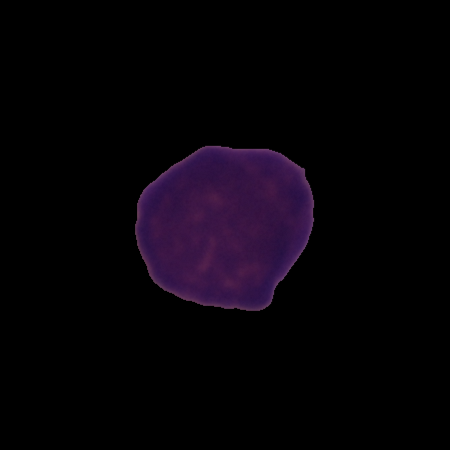
Label: cancer